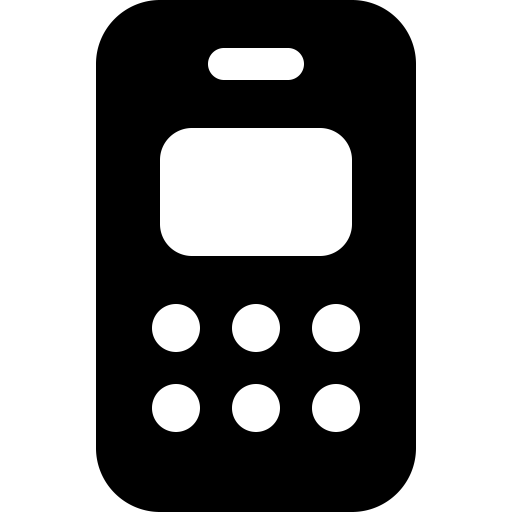
Tags: icon, FontAwesome, fa-icon, solid, mobile, retro